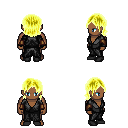
a pixel art fantasy rpg character, male body template, human, dark skin, gray robe, white pants, gold long bangs hairstyle, leather bracers, black shoes, four views (front, back, left, right), 2x2 character sprite sheet, small pixel art, hard edges, no anti-aliasing